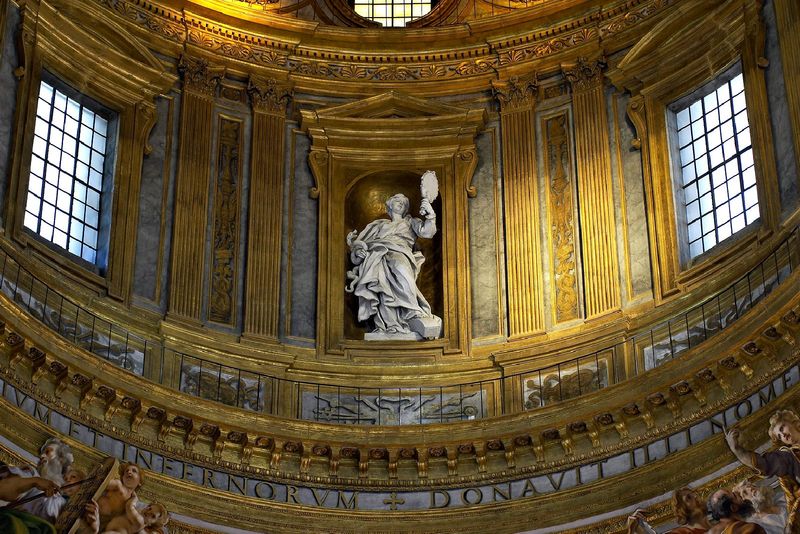
Titel: Vierungskuppel von Il Gesù in Rom
Künstler: Giovanni Battista Gaulli
Standort: Rom, Il Gesù (EU - I - Latium)
Schlagwörter: gott, gruppe, hand, weiß, gelb, menschen, fenster, frau, grau, hell, kleid, licht, marmor, säulen, zeichen, gebäude, ornament, alt, bart, bibel, falten, stehen, stein, spiegel, gitter, kirche, figur, gewand, gold, kinder, rund, engel, skulptur, statue, schrift, man, zwei, giebel, weis, figuren, kuppel, detail, inschrift, wandmalerei, stuck, plastik, foto, eva, nische, vergoldet, kreuz, religion, buchstaben, schlange, allegorie, kathedrale, rom, jesus, heiliger, fresko, niesche, prunk, maria, vergoldung, symbole, athen, staue, wahrheit, rotunde, latein, aufsatzs, donavit, statuee